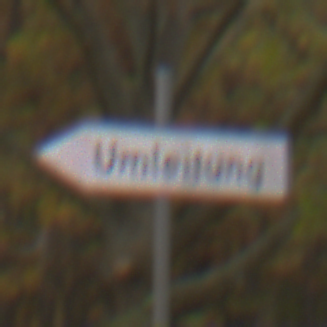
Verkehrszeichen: UmleitungswegweiserLinksweisend
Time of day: Midday
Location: Outdoor (Nature)
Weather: Overcast
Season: Autumn
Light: Natural